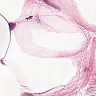
Metastatic tissue present: no